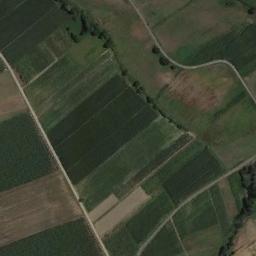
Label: rectangular_farmland